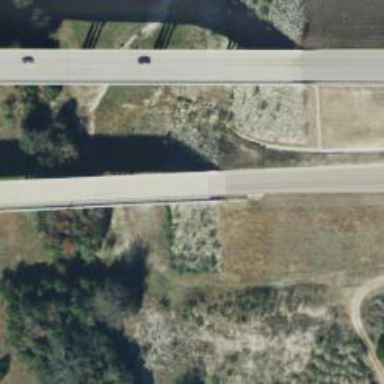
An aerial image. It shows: Trunk link highway passing over bridge.